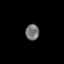
Tissue: prostate
Cell type: T cells
Senescence score: 0.2232
Nuclear area (px): 214
Mean DAPI intensity: 114.575